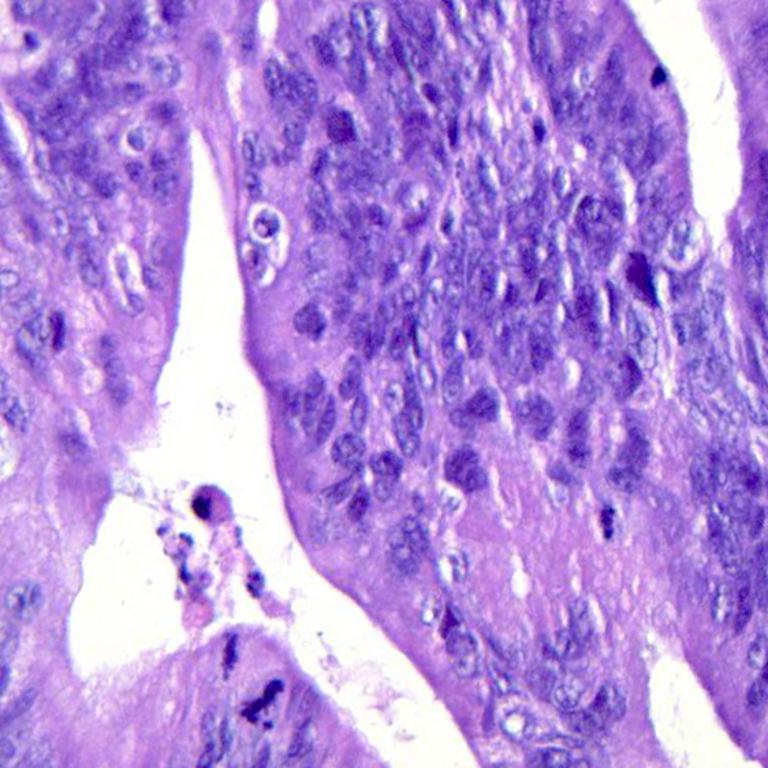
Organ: colon
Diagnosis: adenocarcinomas